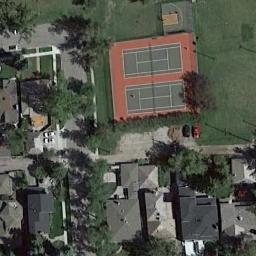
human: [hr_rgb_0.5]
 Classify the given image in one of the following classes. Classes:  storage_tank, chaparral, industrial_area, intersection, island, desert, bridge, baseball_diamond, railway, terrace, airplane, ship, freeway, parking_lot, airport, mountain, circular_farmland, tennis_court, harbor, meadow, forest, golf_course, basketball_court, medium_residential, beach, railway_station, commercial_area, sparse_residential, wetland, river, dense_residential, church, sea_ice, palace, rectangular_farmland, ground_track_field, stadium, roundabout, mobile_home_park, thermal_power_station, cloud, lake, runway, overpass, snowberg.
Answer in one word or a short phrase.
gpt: tennis_court